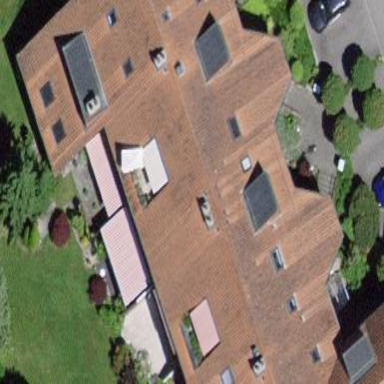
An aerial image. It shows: Gabled-roof building with apartments. The roof is covered with roof tiles.